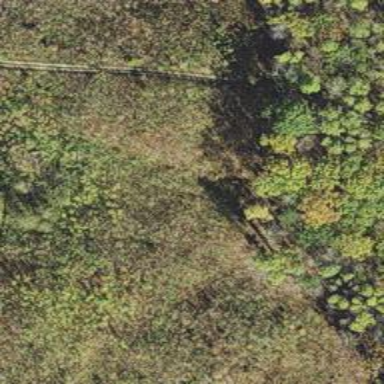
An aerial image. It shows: Abandoned railway with historical significance.